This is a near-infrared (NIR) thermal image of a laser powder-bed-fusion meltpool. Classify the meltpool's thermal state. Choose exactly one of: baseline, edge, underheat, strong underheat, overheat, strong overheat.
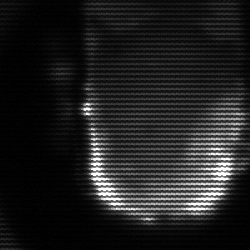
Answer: baseline